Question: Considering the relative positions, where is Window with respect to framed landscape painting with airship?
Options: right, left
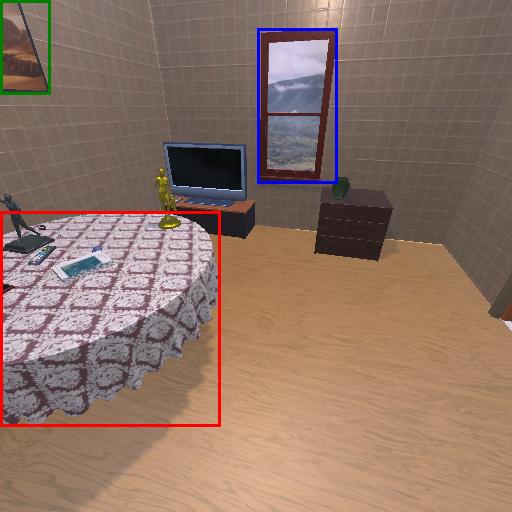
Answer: right